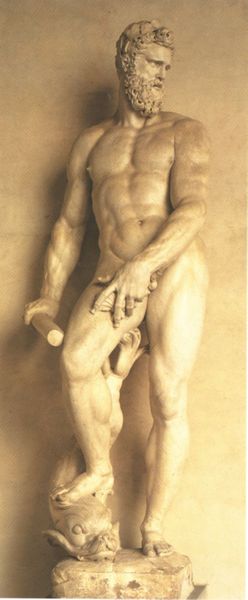
Titel: Ozean
Künstler: Giovanni da Bologna
Institution: Florenz, Bargello
Schlagwörter: akt, fuß, hand, körper, mann, nackt, weiß, brust, finger, haar, hell, marmor, nase, bart, arm, stehen, vollbart, figur, haare, locken, stock, skulptur, statue, beine, stab, muskeln, bauch, plastik, poliert, bauchnabel, muskulös, penis, stolz, linie, detailliert, sieg, rolle, triumph, fisch, lässig, stark, griechisch, block, grieche, wels, pflock, staute, genital, polier, musekln, bärtiger mann, aktiv, poseidon, sixpack, el, klöte, bein auf fisch